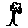
Label: tree